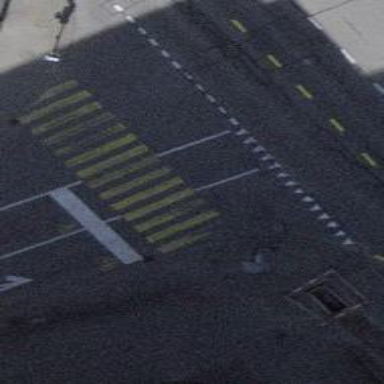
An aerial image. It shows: Crossing with traffic signals.